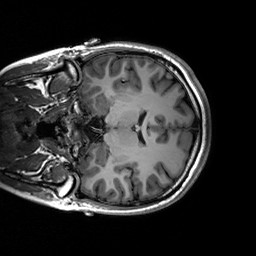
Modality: T1w
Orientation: coronal
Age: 29
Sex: female
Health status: healthy
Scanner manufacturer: siemens
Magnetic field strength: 3 T
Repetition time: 2.3 s
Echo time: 0.00236 s